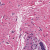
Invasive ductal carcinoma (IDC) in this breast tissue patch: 0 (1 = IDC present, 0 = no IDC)